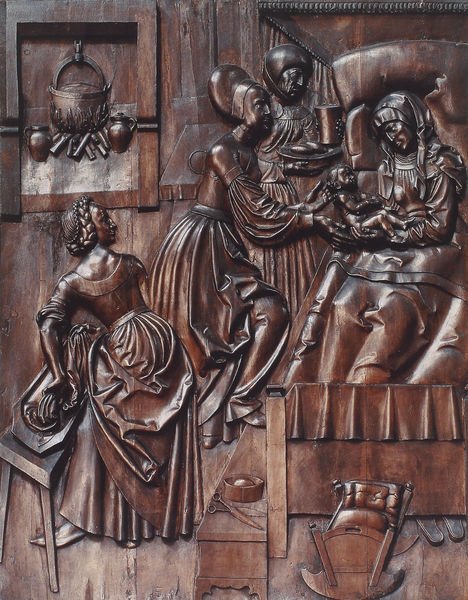
Titel: Hochaltar aus der Karmeliterkirche Maria Himmelfahrt in Nürnberg
Künstler: Veit Stoß
Standort: Bamberg, Dom (EU - D - B)
Schlagwörter: feuer, wasser, frauen, menschen, frau, getränk, holz, kleid, szene, tisch, haus, schleier, trinken, falten, tablett, tod, innenraum, gewand, kind, kamin, relief, topf, röcke, baby, figuren, treppe, essen, kopftuch, bett, brot, bronze, becher, waschen, schere, kupfer, pantoffel, jesus, sterben, hilfe, maria, kessel, geburt, wiege, kinderbett, speise, hebamme, hfrau, bronze#frau